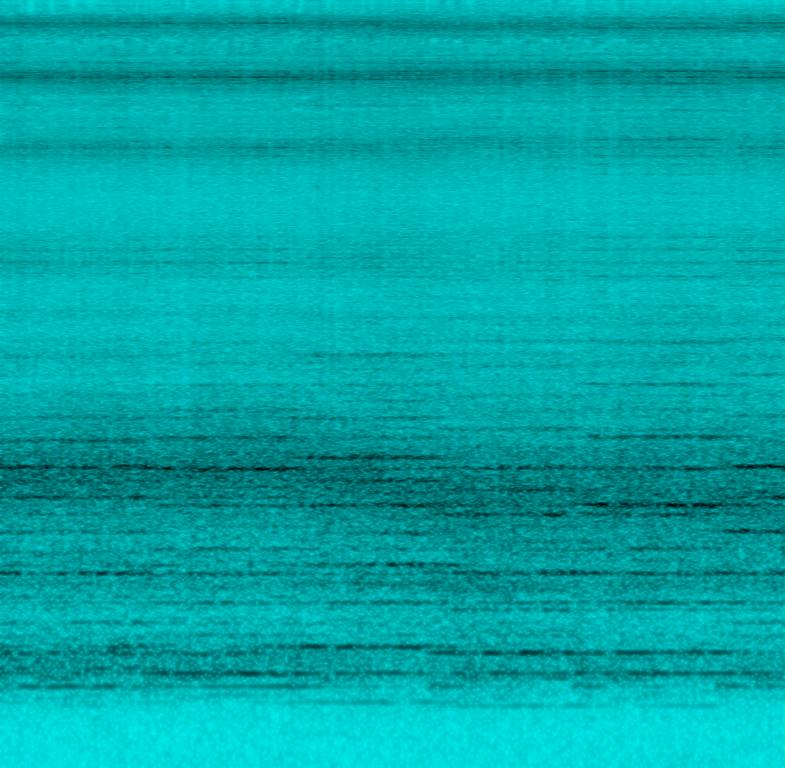
The low quality recording features a live performance that's barely audible and it consists of sustained strings and a choir. It sounds crushed, distorted and very noisy, as it was recorded with a broken microphone.